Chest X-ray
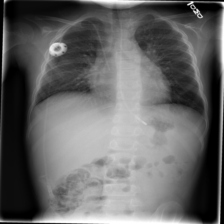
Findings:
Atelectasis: negative
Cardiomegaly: negative
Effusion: negative
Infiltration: negative
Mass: negative
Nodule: negative
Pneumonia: negative
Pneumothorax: negative
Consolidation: negative
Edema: negative
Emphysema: negative
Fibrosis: negative
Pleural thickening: negative
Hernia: negative